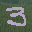
Label: 3